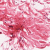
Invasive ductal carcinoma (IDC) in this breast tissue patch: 0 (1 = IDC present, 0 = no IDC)